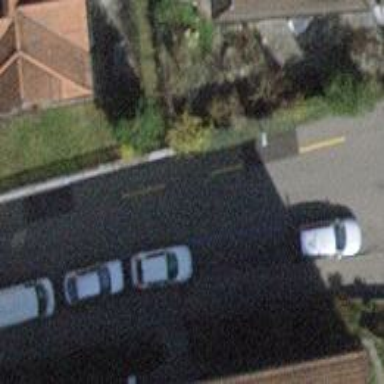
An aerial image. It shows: Residential road with asphalt surface. There is cycle lane on the left side.